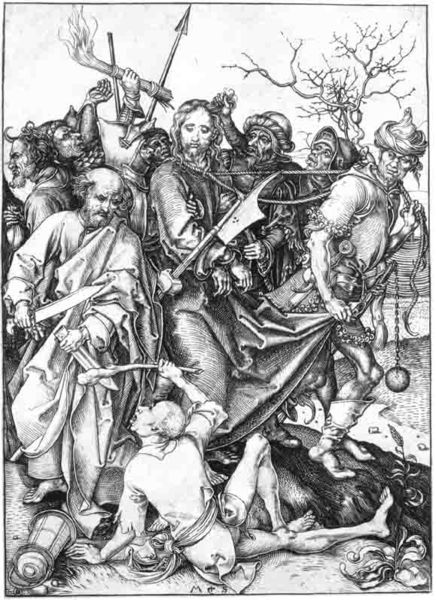
Titel: Gefangennahme Christi
Künstler: Martin Schongauer
Standort: Karlsruhe
Institution: Staatliche Kunsthalle Karlsruhe
Schlagwörter: angriff, baum, feuer, fuß, gemälde, gruppe, kampf, kopf, kämpfer, mann, nackt, umhang, wasser, weiß, bäume, menschen, äste, blume, holz, hut, hüte, kleid, kleider, lampe, laterne, männer, ohr, schwarz, skizze, strasse, szene, zeichnung, gras, tuch, weg, menge, bart, bärte, kappe, mütze, mützen, arm, bibel, falten, hinrichtung, kleidung, mensch, messer, mord, spitze, stehen, tod, tot, tragen, hals, signatur, ast, strauch, zweige, pfad, boden, gewand, haare, mantel, strick, gewänder, blatt, pflanze, locken, bauern, stock, garten, krug, beine, fesseln, bein, holzschnitt, liegen, bogen, stab, bündel, getreide, transport, weizen, kette, grafik, graphik, halm, kahl, winter, ziehen, füsse, gewalt, krieg, schlacht, seile, wild, lanze, soldaten, glatze, ad, knie, liegend, scheide, hoch, klinge, eisen, tusche, dürr, krank, kreuz, orient, orientalisch, seil, druck, druckgraphik, schnitt, schwarz-weiß, druckgrafik, radierung, stich, festnahme, gefangen, gefangennahme, hass, knüppel, raub, scharz, schwert, schwerter, säbel, waffen, überfall, aufstand, schlag, soldat, waffe, tumult, peitsche, bleistift, kugel, helm, stiefel, lilie, ritter, kämpfen, rüstung, buchdruck, helme, christus, jesus, kreuzigung, sterben, axt, hammer, apokalypse, jüngstes gericht, teufel, geäst, dolch, mittelalter, krieger, schwart, drohung, gebunden, mönch, hellebarde, wut, bettler, heiliger, kreuzzug, kreuzzüge, umhänge, armbrust, männder, opfer, speer, töten, dürer, jünger, gefangener, kupferstich, sünde, beil, heilung, kranke, armut, turban, keule, schlagen, köcher, petrus, fackel, pfeil, gefallen, führen, pfeile, christi, araber, turbane, schutz, schwerz, abwehr, gerippe, fessel, kreuzgang, verspottung, klo, martin, schlinge, albrecht, spiess, lazarus, folter, marter, passion, verletzter, gefesselt, judas, türken, ölberg, kalvarienberg, kleriker, kreuzweg, muselmann, geißelung, flehend, passion christi, leidensweg, st. martin, melchior, schergen, verrat, geißel, negroid, gethsemane, schongauer, morgenstern, wehren, spies, helebarde, horde, bestrafung, tötung, mob, grien, malchus, ruten, unterdrückung, lehrling, auseinandersetzung, bewaffnete, klingen, handschellen, unterlegen, gefangenschaft, haubitze, docl, totsünden, auslieferung, handfessel, weßi, r, schwaert, 30-jähriger krieg, kalvarien, überfalll, albracht, passoin, gefangennehme, kampfszene, bucgdruck, kruzgang, zu viel zeug, leper, keuzabnahme, sxhwert, niedertreten, schwerz-weiß, pflkanze, leprosy, defensive, pflamzem, hundsgugel, menhen, malchos